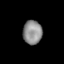
Tissue: skin
Cell type: T cells
Senescence score: 0.2819
Nuclear area (px): 448
Mean DAPI intensity: 140.638